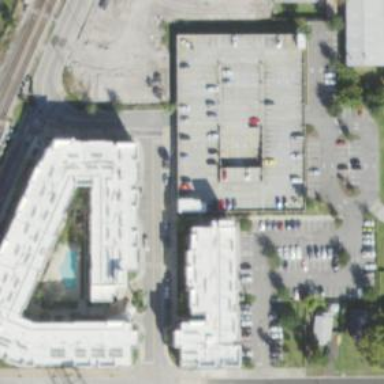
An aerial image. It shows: Multi-storey parking building.